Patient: sex F, age 34
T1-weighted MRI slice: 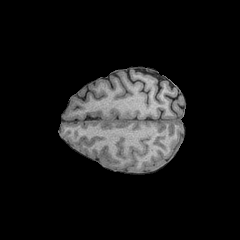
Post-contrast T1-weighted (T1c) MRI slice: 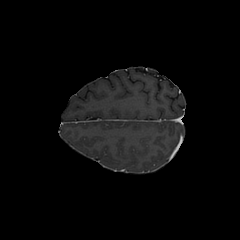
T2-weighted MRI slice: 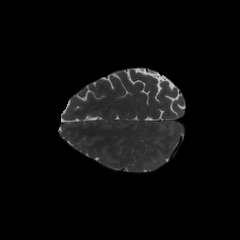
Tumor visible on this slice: no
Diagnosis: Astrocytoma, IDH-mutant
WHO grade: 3